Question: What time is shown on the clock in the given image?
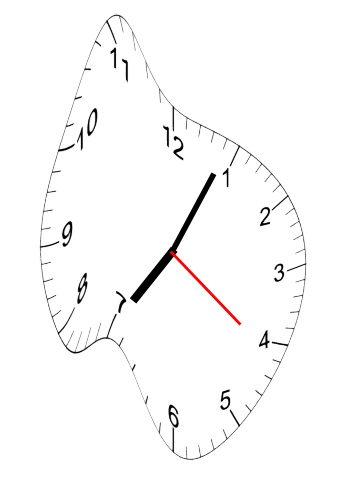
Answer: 07:04:21